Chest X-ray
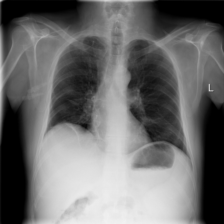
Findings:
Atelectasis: negative
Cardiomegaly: negative
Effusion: negative
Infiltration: negative
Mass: negative
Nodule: negative
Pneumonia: negative
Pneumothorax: negative
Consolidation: negative
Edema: negative
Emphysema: negative
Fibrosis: negative
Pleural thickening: negative
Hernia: negative